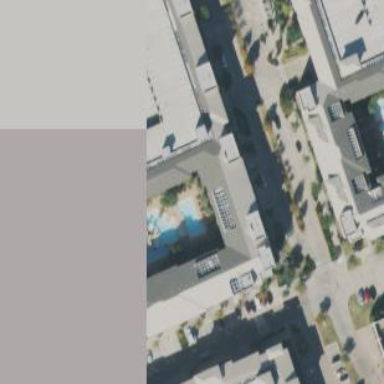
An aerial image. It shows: Multi-storey parking building.